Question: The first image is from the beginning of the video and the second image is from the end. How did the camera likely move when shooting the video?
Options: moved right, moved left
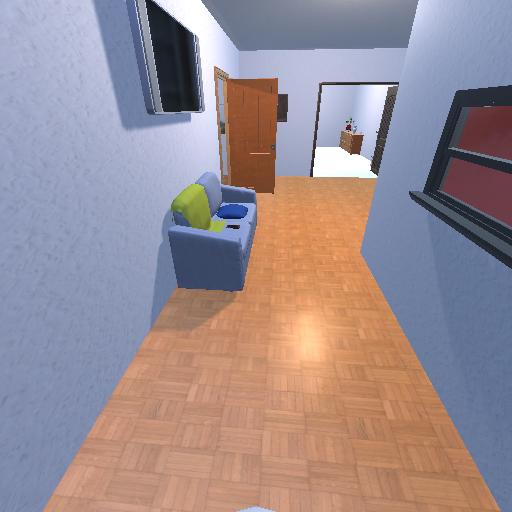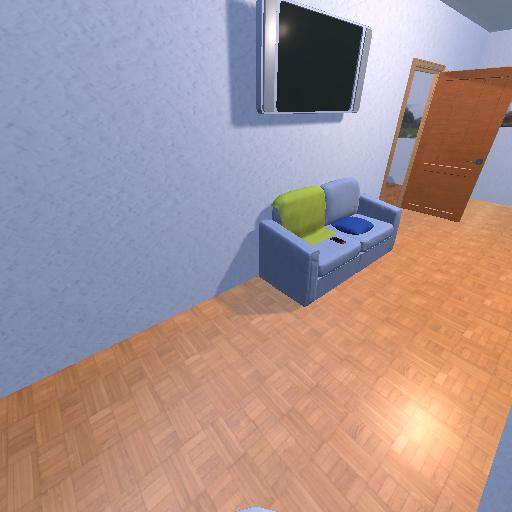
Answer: moved right